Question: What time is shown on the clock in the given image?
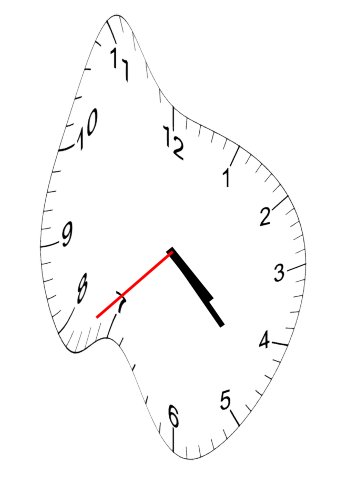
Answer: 04:22:38